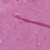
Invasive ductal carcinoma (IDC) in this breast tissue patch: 0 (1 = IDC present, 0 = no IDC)